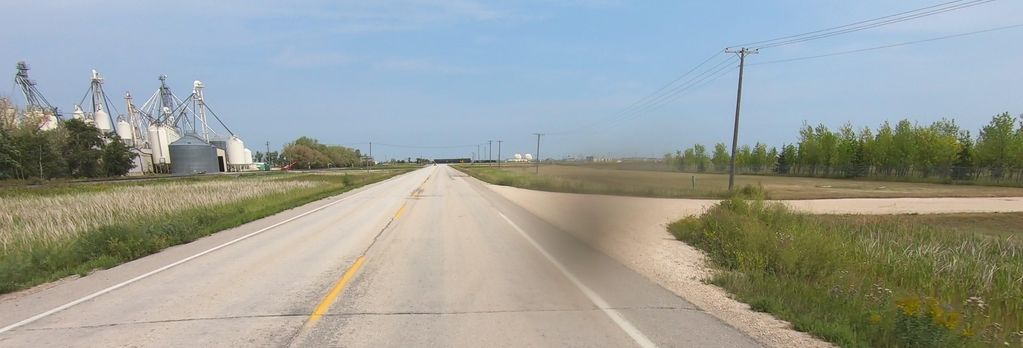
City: winnipeg